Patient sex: M
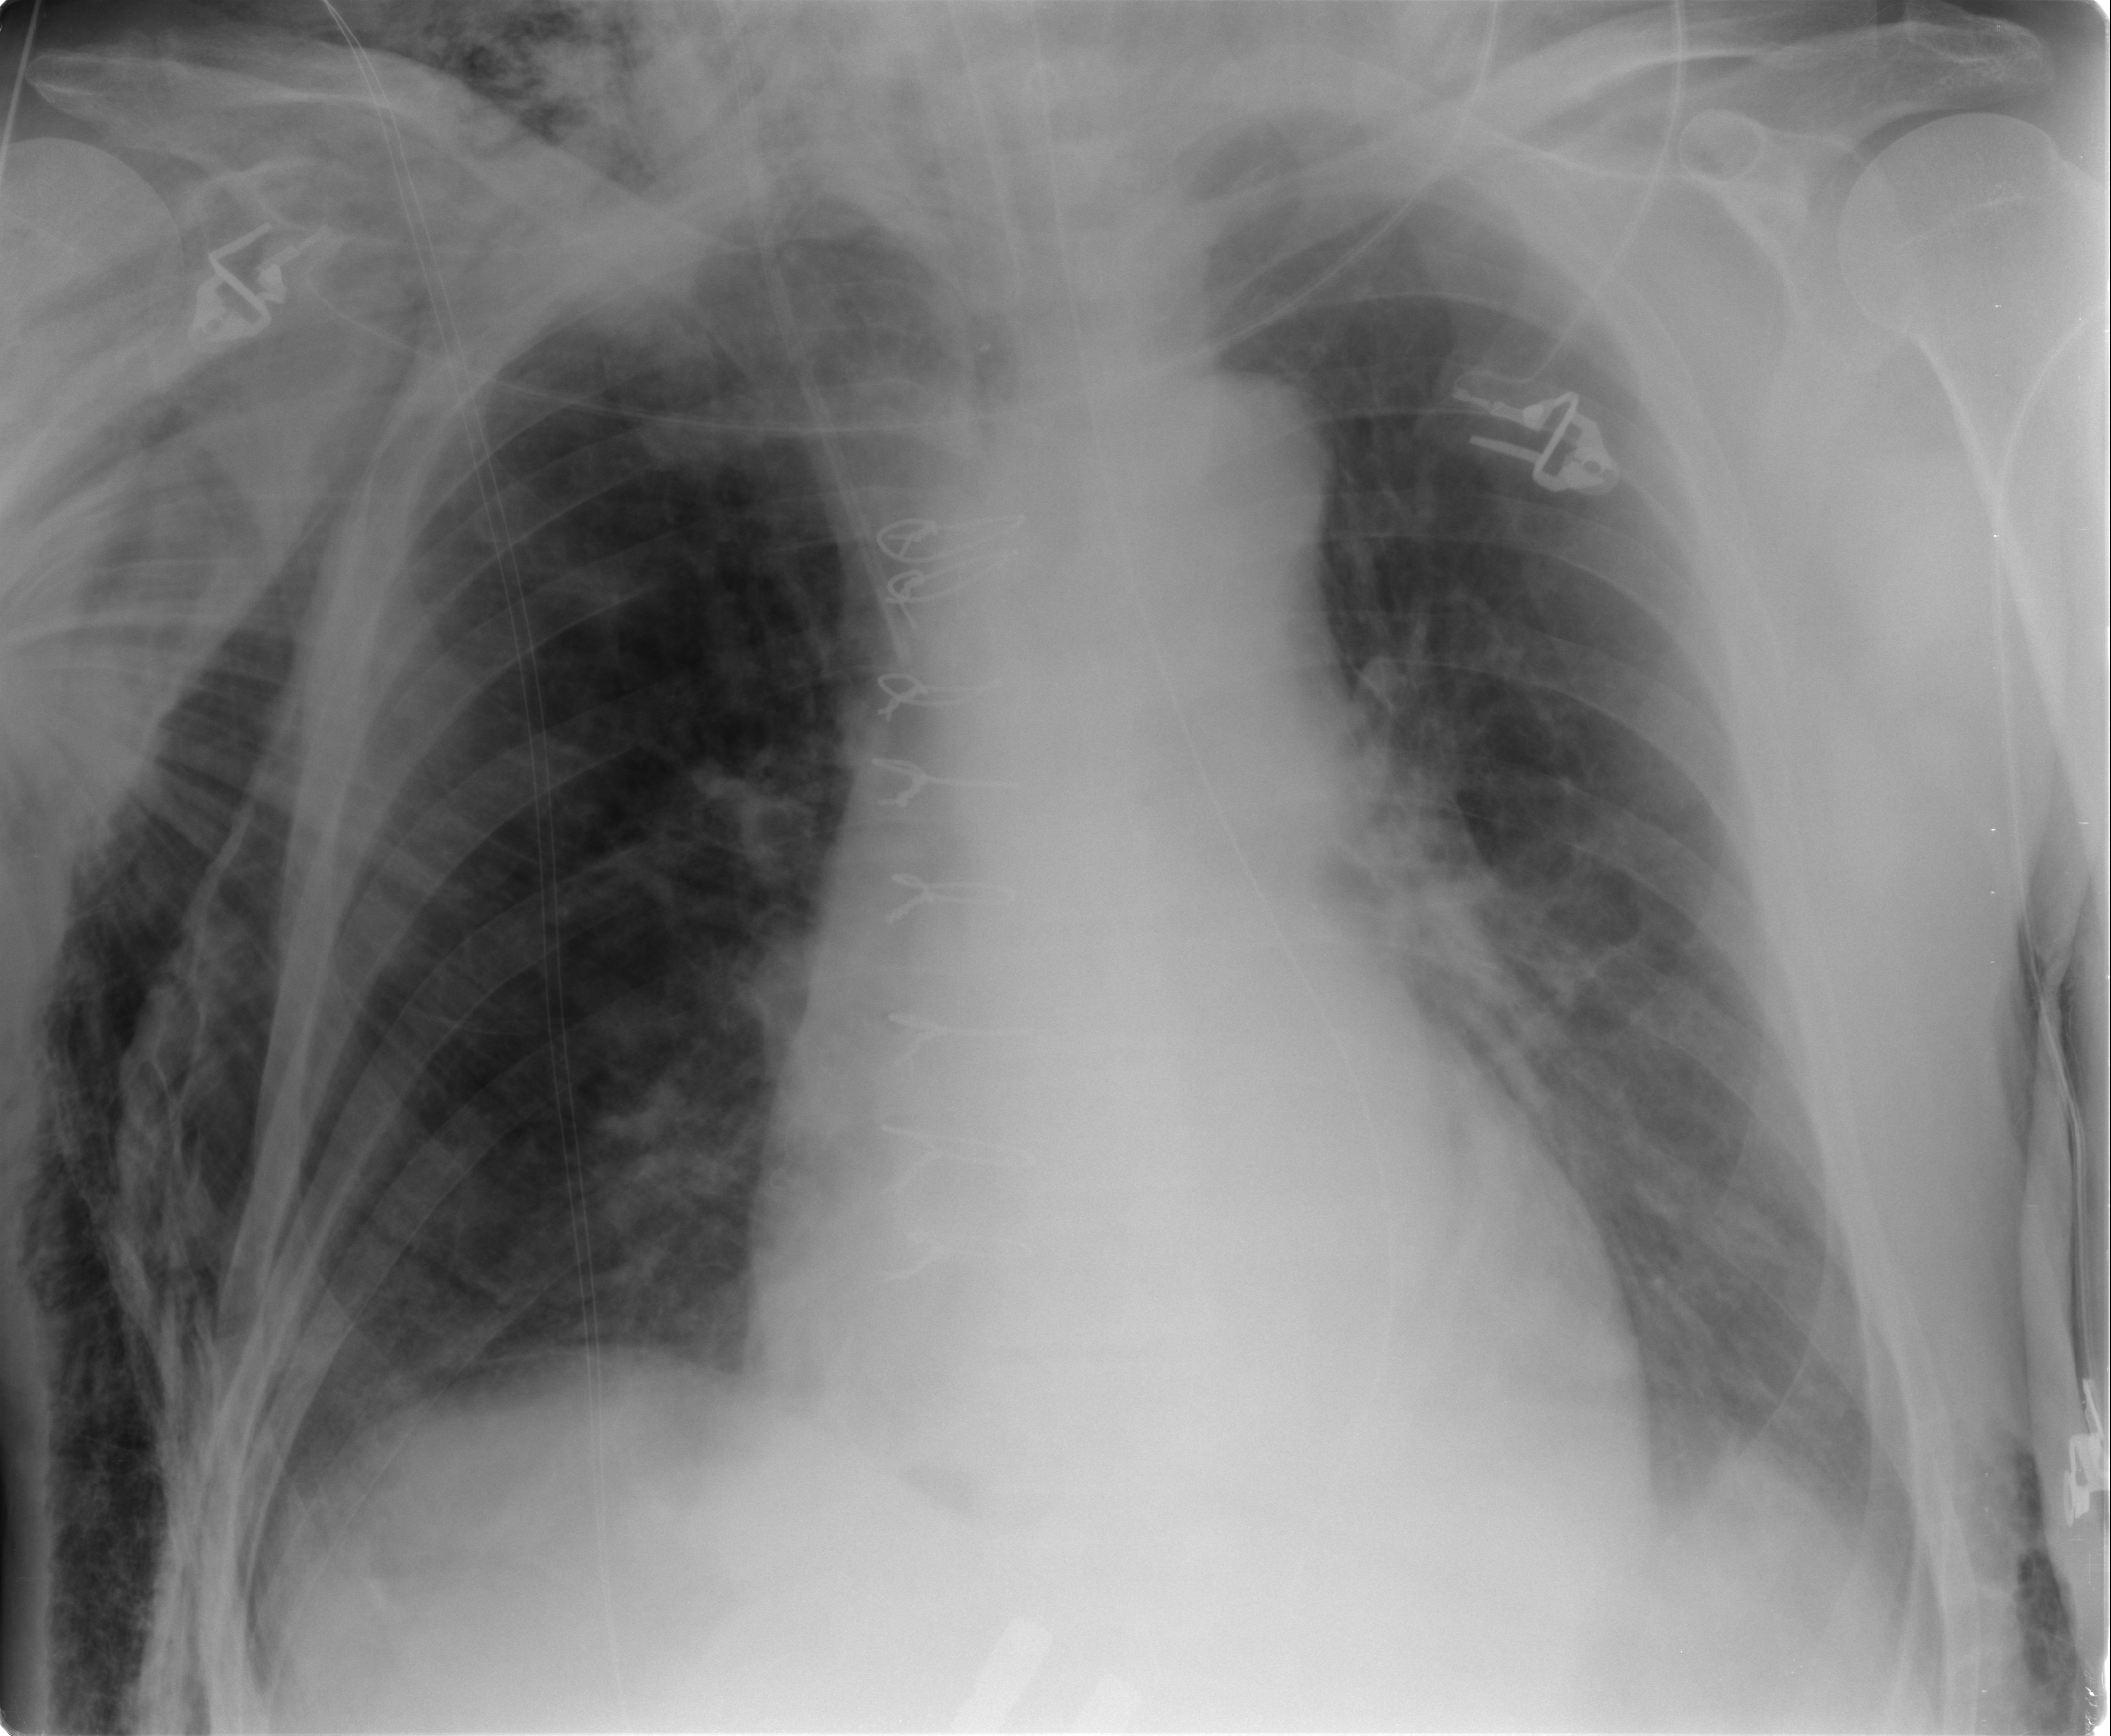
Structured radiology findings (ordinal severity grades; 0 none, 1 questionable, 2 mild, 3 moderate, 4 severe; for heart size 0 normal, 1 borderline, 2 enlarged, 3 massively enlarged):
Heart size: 1
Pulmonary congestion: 1
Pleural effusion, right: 0
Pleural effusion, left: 0
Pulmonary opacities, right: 0
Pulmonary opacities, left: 0
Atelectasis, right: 2
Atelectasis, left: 2